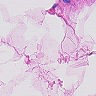
Metastatic tissue present: no